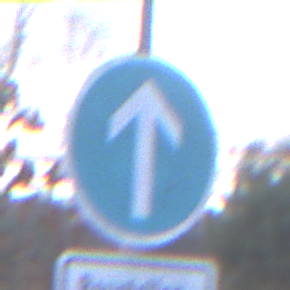
Verkehrszeichen: VorgeschriebeneFahrtrichtungGeradeaus
Zusatzzeichen unten: SonstigeFahrzeugePersonengruppenFrei1
Umgebung: Outdoor, Nature
Tageszeit: MorningAfternoon
Wetter: PartlyCloudy
Licht: Natural
Jahreszeit: NotSpecified
Kontrast: HighContrast